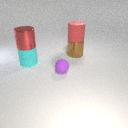
large red rubber cylinder to the right of large red metal cylinder